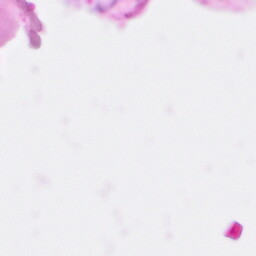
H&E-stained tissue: Pancreatic